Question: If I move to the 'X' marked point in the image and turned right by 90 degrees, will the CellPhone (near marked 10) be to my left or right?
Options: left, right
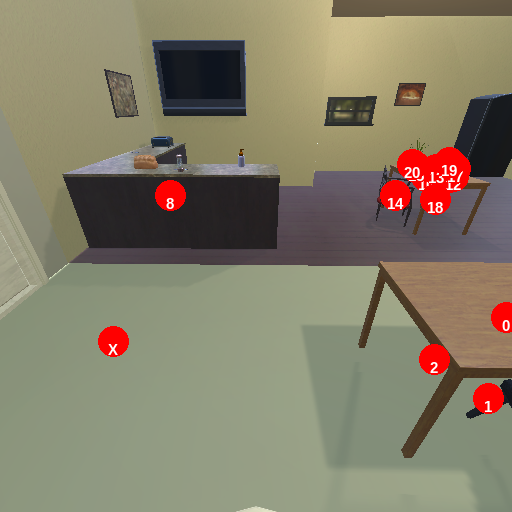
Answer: left